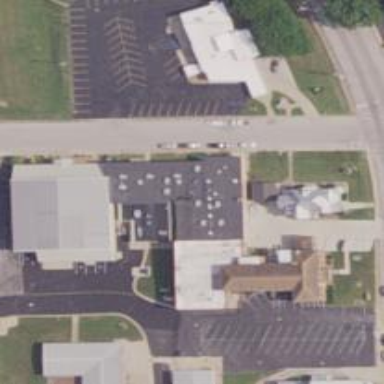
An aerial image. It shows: School.